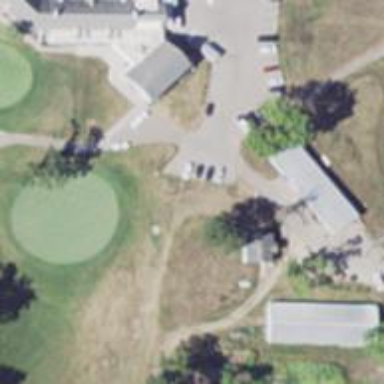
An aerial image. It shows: Pathway for golfing.